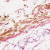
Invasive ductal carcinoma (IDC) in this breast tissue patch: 0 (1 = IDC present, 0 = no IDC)